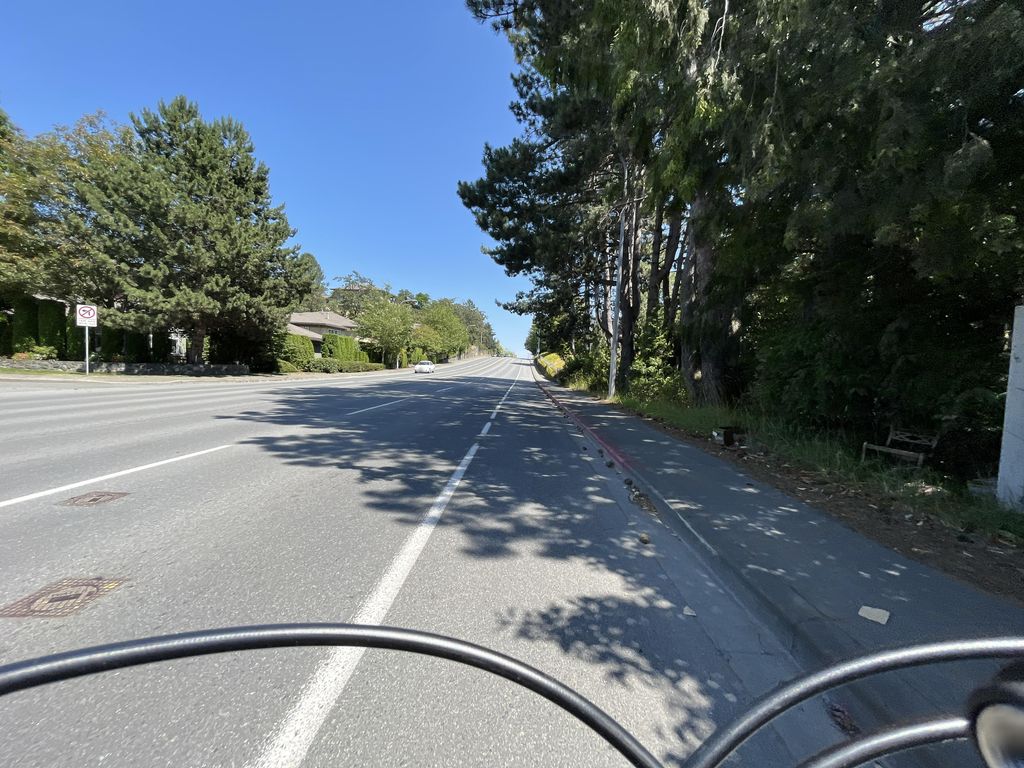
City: victoria